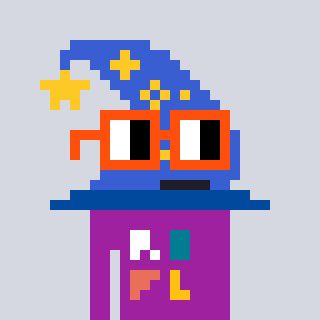
a pixel art character with square orange glasses, a wizard hat-shaped head and a magenta-colored body on a cool background